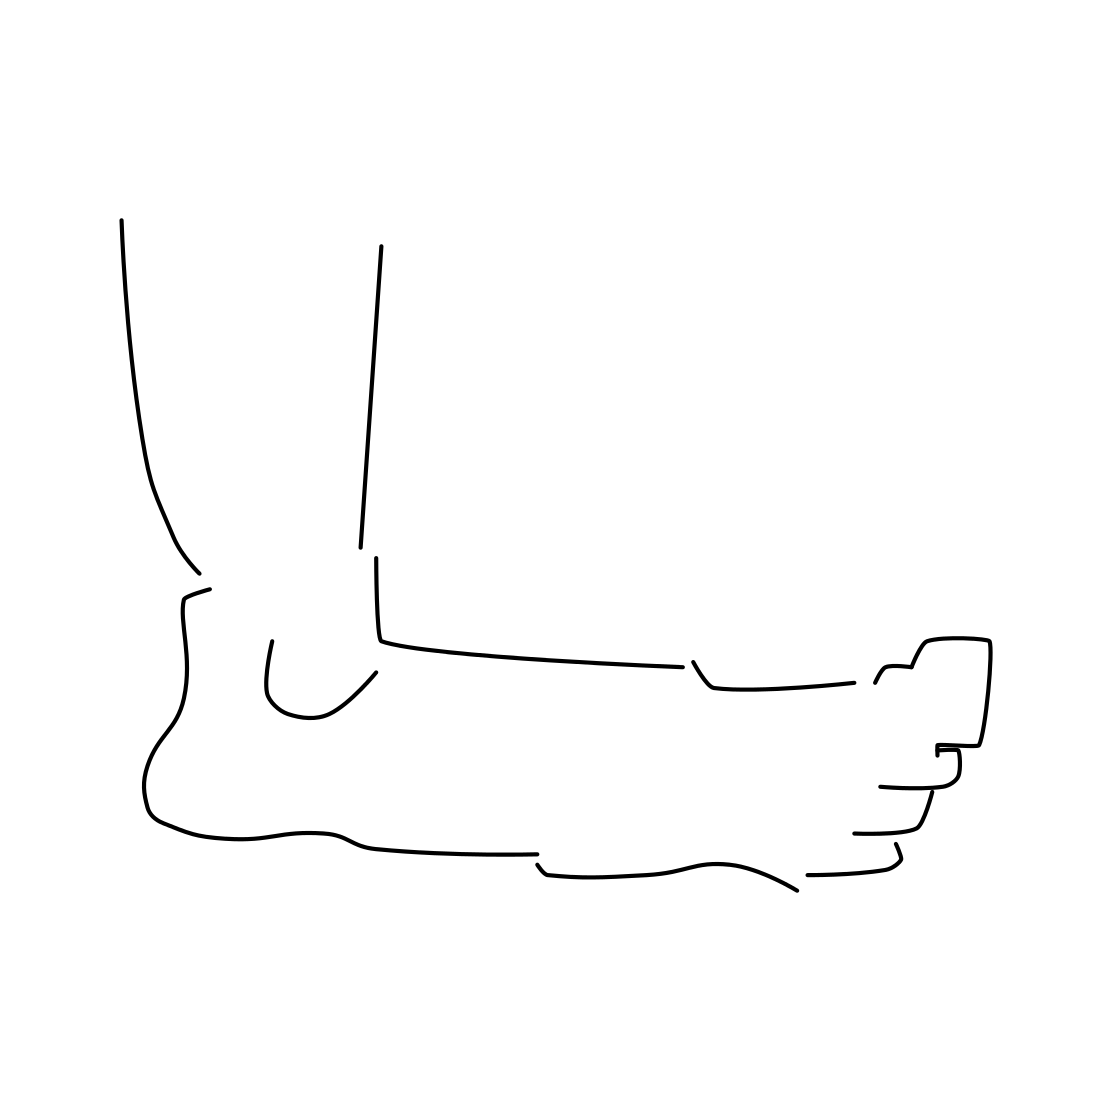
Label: foot